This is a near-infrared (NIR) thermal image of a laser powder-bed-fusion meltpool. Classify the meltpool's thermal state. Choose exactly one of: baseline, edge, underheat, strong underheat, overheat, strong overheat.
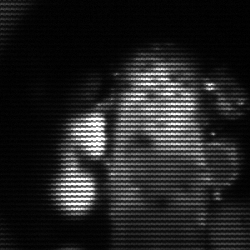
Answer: strong underheat